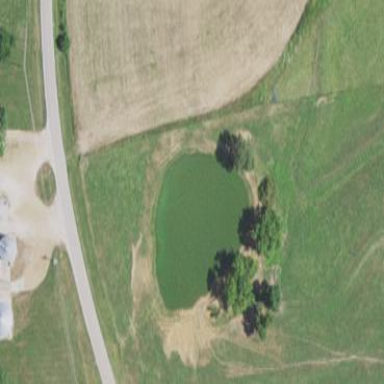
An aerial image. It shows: Pond with natural water.